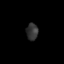
Tissue: skin
Cell type: Endothelial cells
Senescence score: 0.6972
Nuclear area (px): 196
Mean DAPI intensity: 51.112